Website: ulta-beauty
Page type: account-dashboard
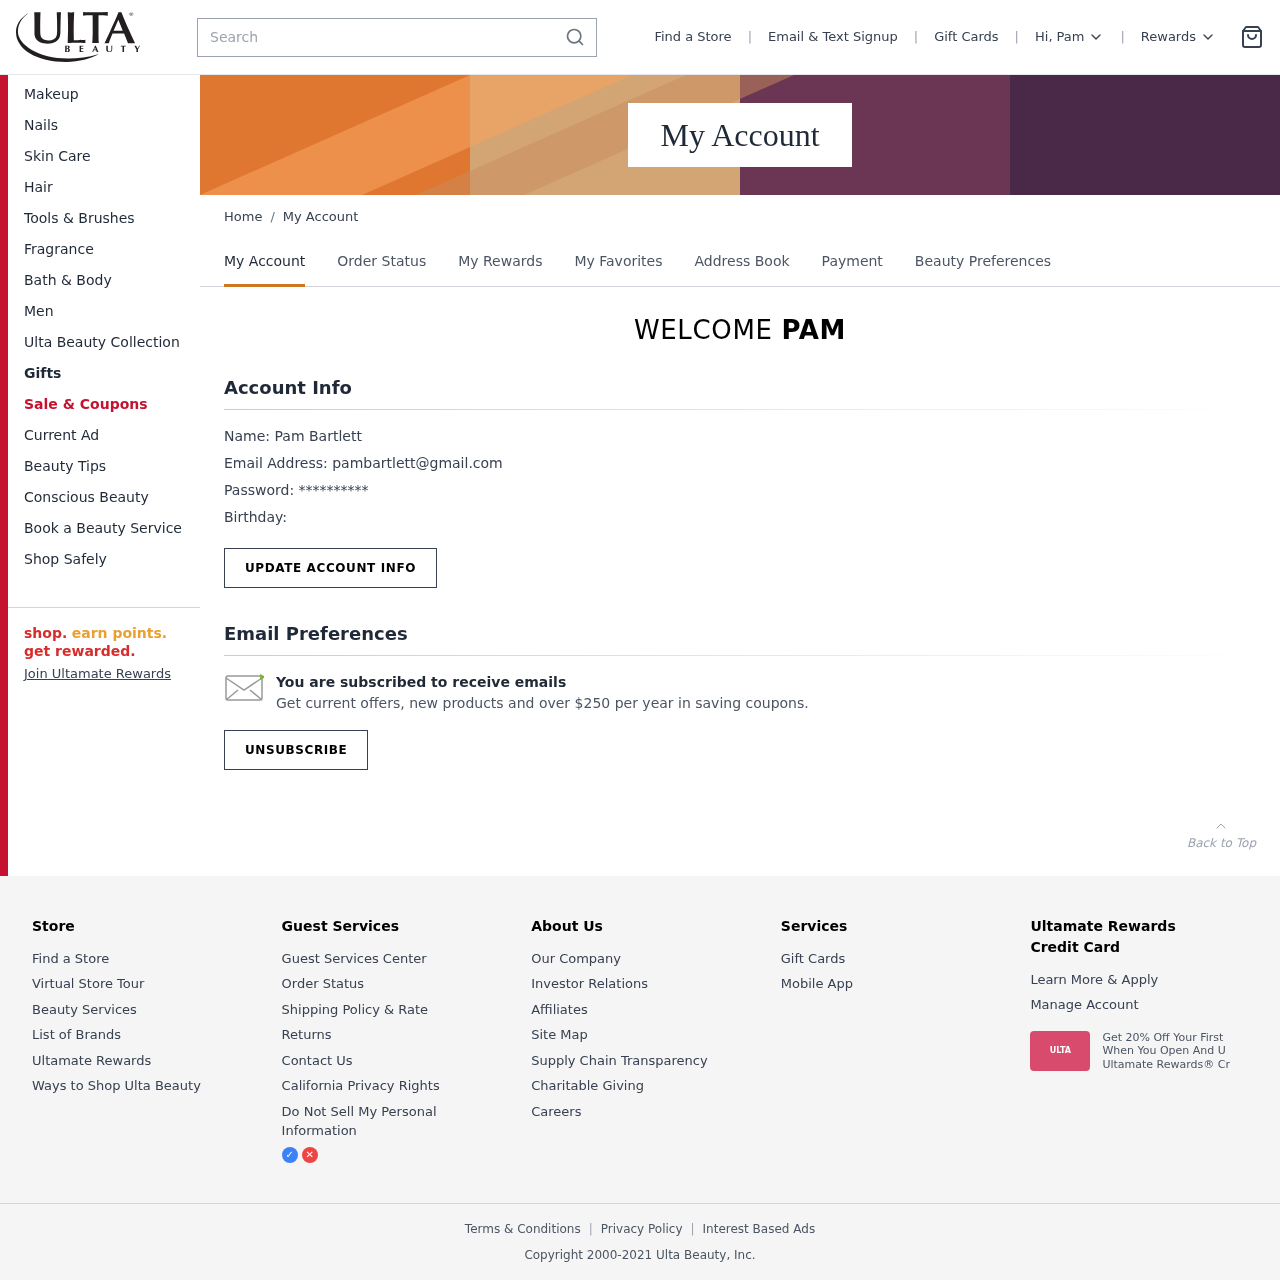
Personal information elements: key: PII_EMAIL
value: pambartlett@gmail.com
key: PII_FIRSTNAME
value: Pam
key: PII_FIRSTNAME
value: PAM
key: PII_FULLNAME
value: Pam Bartlett
Search elements: key: HEADER_SEARCH
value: Search